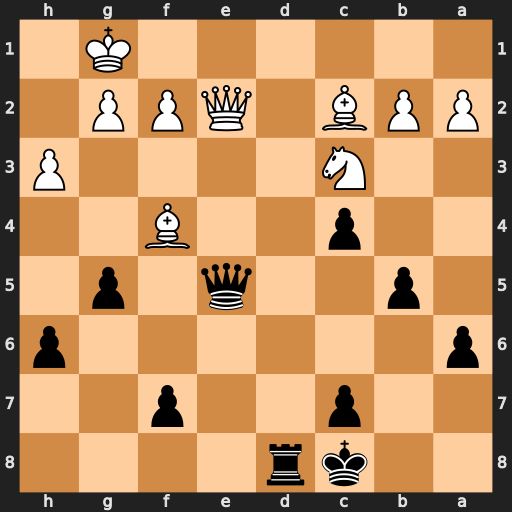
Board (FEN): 2kr4/2p2p2/p6p/1p2q1p1/2p2B2/2N4P/PPB1QPP1/6K1
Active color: b
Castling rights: -
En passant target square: -
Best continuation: Qxe2 Nxe2 gxf4